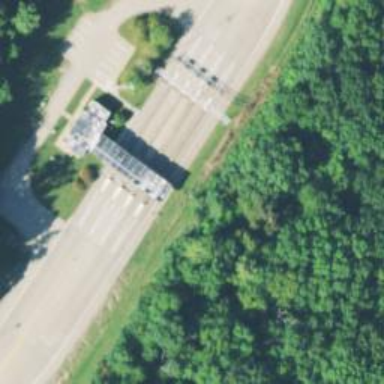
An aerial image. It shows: Toll gantry on the road.